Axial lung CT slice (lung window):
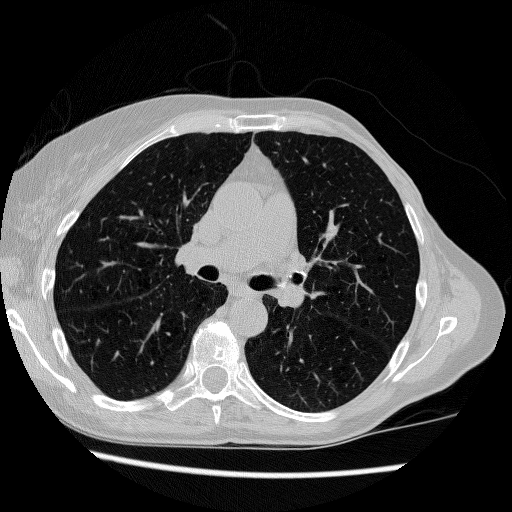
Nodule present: no